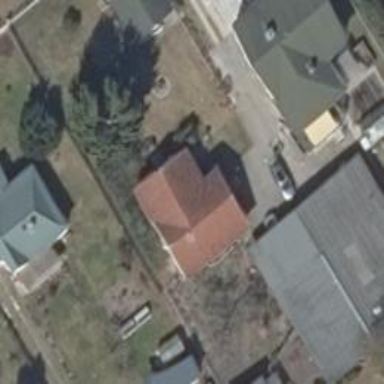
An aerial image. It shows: Detached building with gabled roof.